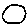
Label: circle